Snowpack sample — Buffalo Mountain, Silverthorne, Colorado, USA (1/25/25, 10:11 AM MST)
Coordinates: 39.6222, -106.1139
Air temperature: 22 °F
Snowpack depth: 110 cm
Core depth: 30 cm
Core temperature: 42.8 °F
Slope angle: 12°, slope face: 102°
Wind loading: high
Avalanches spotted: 0
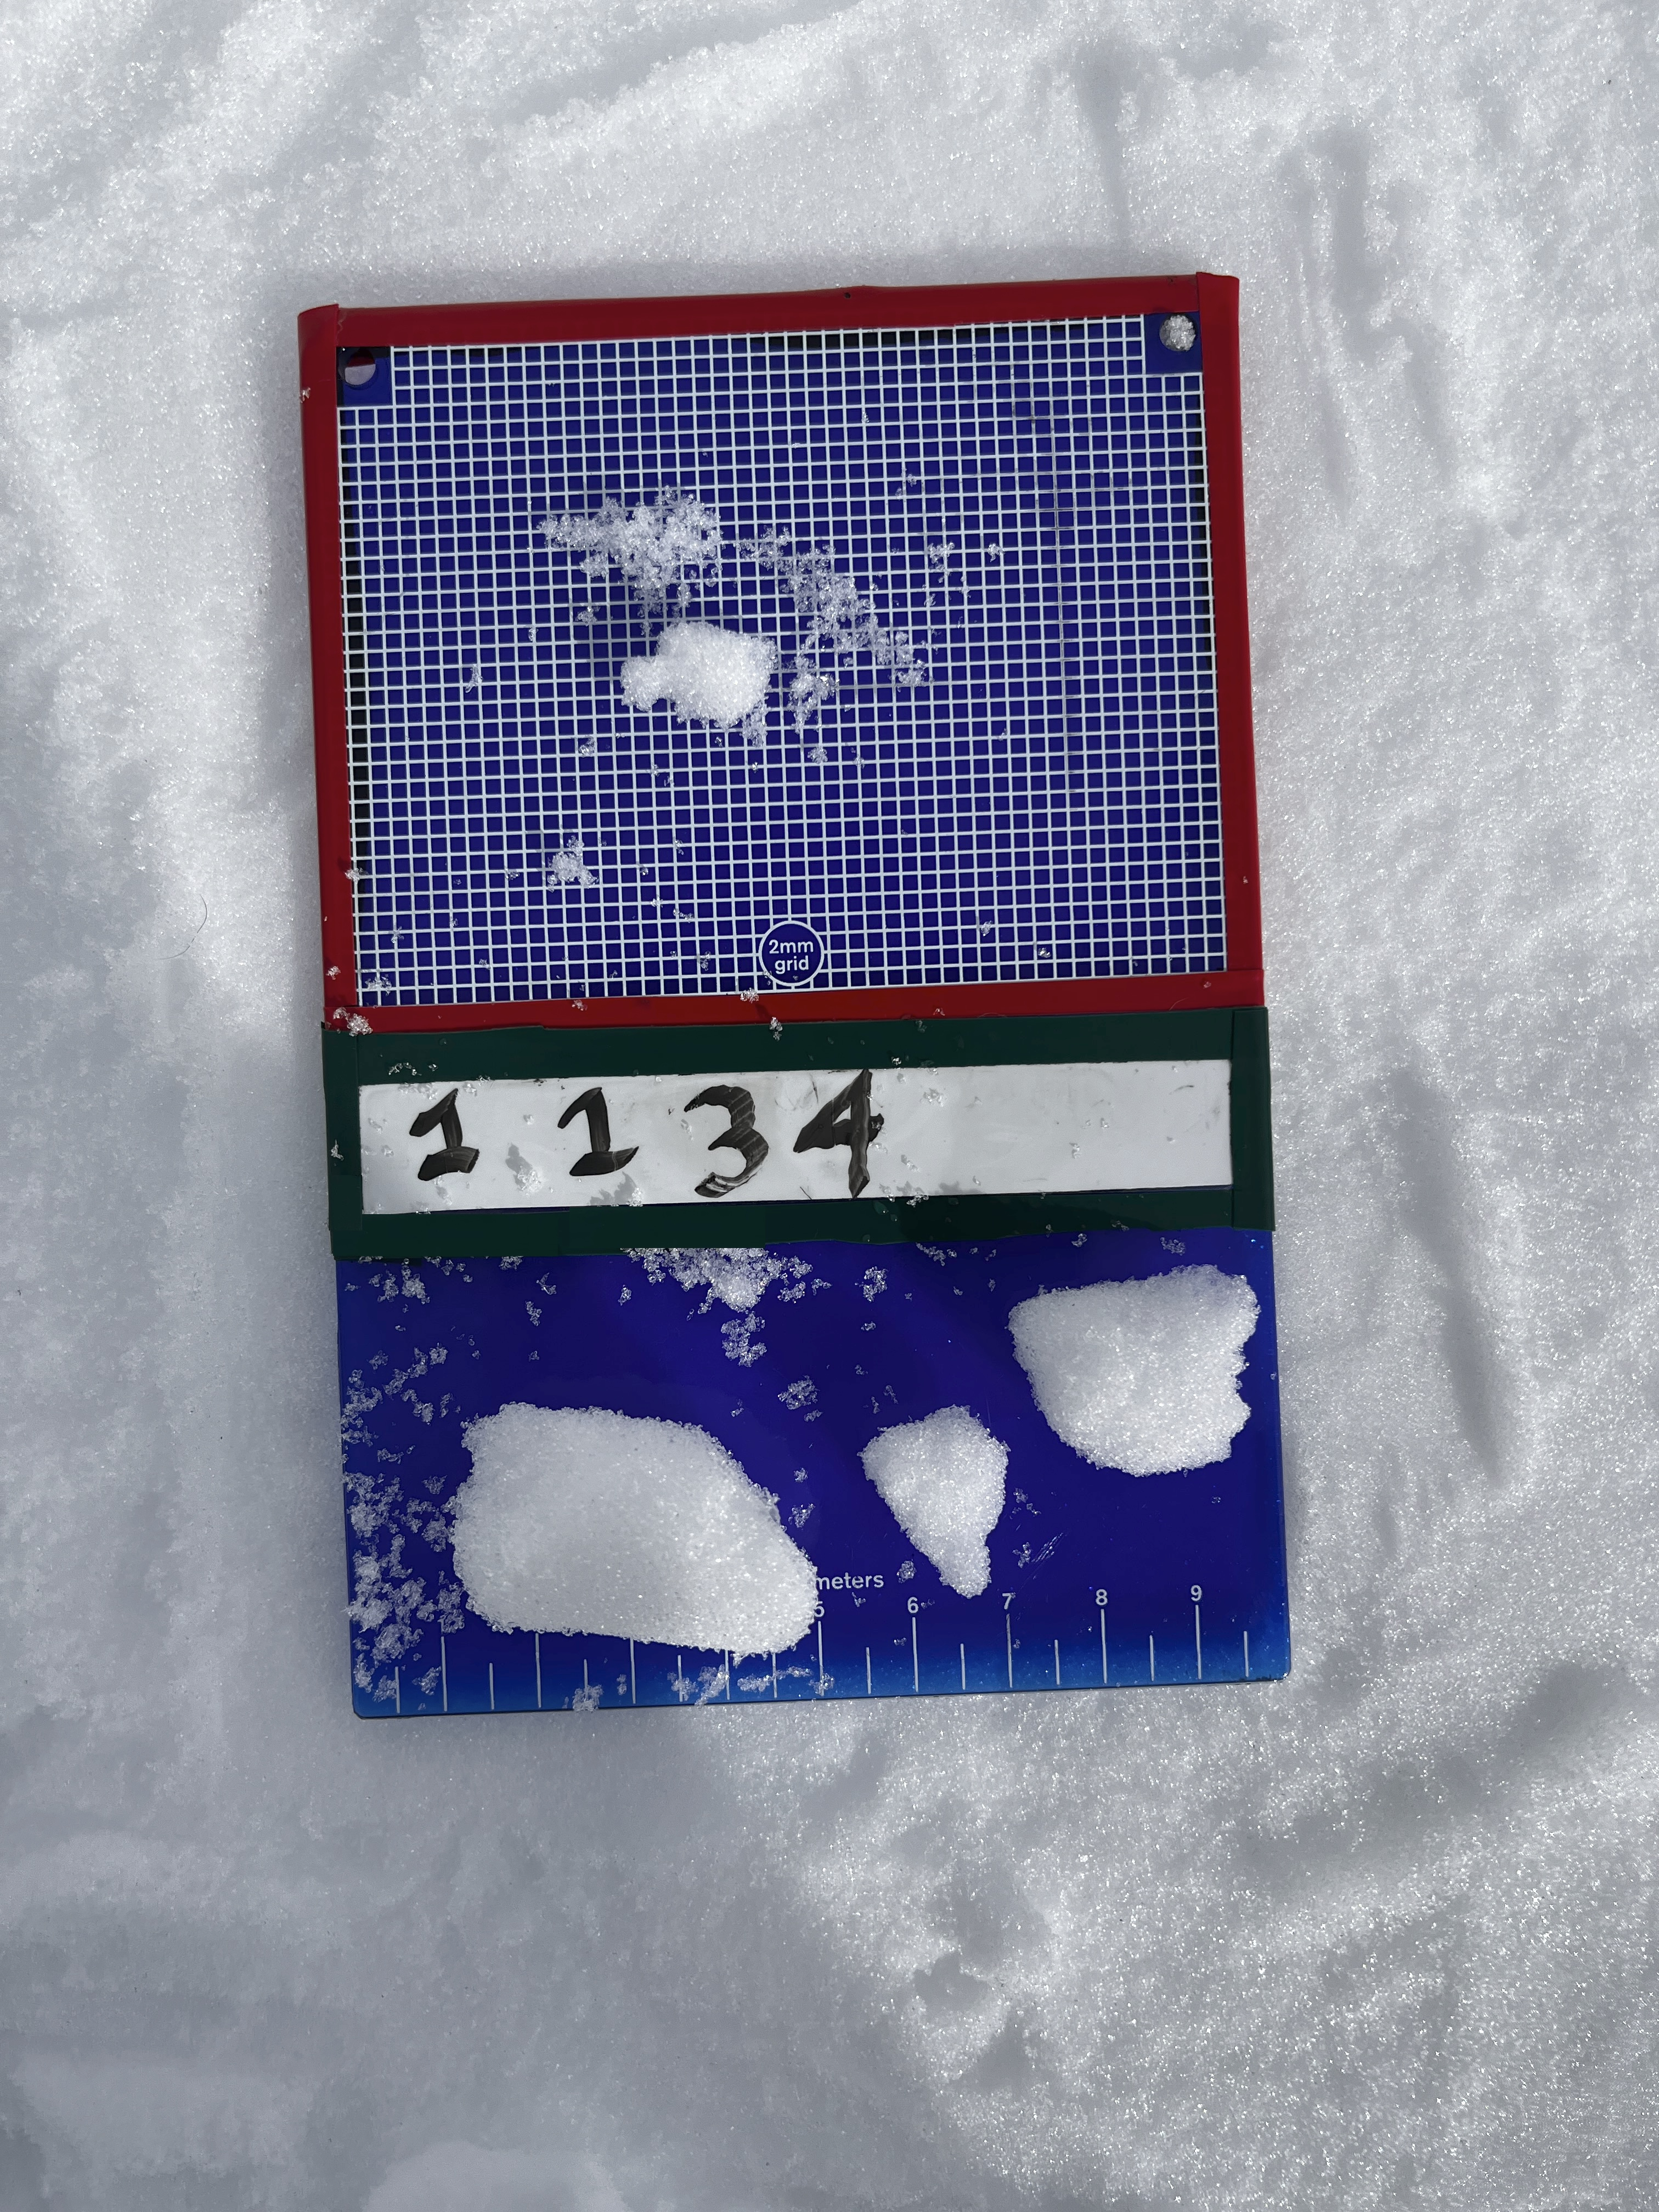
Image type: crystal_card
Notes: No avalanches nearby, collected on the outskirts of a fire break 15 meters from the treeline, on way to Buffalo and Red Mountain